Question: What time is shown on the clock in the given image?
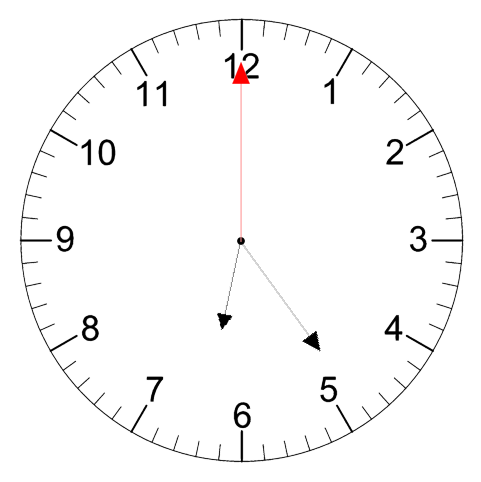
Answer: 06:24:00